Brain MRI, t1w sequence, axial 2D slice.
Patient: age 35, sex F, weight 95 kg, height 1.95 m
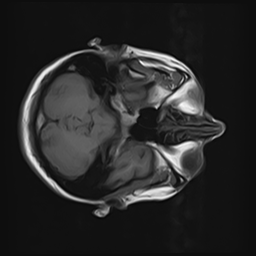